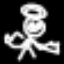
Label: angel